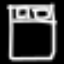
Label: bed